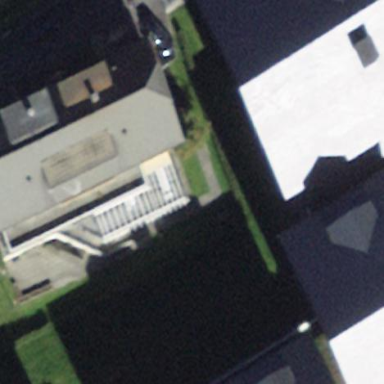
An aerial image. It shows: Building.